Current action and preconditions to check: path_clear

Your task: For each precondition in the list above, predict whether it will hold at this action.

Consider the current scene as observed from the mobile robot's camera, and analyze the predicted future states of all dynamic agents (e.g., people, animals, vehicles, or any moving entities) within the NEXT SECOND.

IMPORTANT: Only answer "very likely" if you are absolutely certain—based on strong, clear evidence—that a dynamic agent will violate the precondition in the predicted future state. Do NOT answer "very likely" for unlikely, ambiguous, or low-probability risks.

Ask yourself for each precondition: Is there a high probability, with clear and convincing evidence, that the predicted future states of any dynamic agent will interfere with the predicted future state of the currently executing action within the NEXT SECOND, causing that precondition to fail?

Assess the risk level based on these predictions. Use "likely" or "very likely" if motions create a clear risk of interference.

Use "neutral" or "improbable" if agents are nearby but their predicted paths are clearly diverging or non-conflicting.

Failure Risk Categories: "very improbable", "improbable", "neutral", "likely", "very likely"

Answer Format: Output ONLY the probability_of_failure value from these categories: "very improbable", "improbable", "neutral", "likely", "very likely"

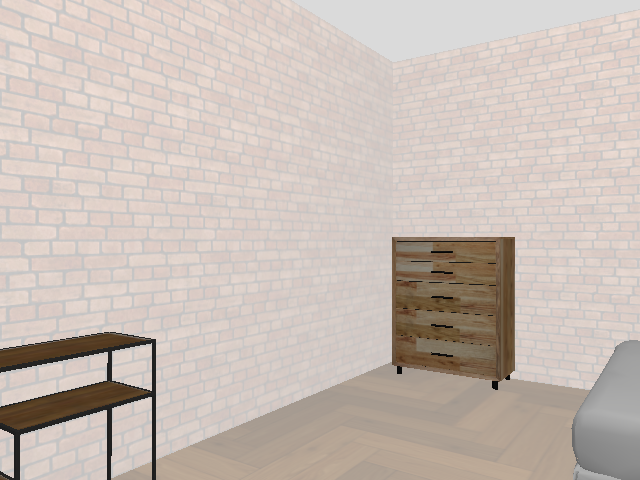

Answer: very improbable